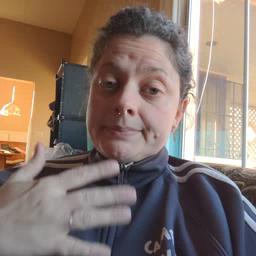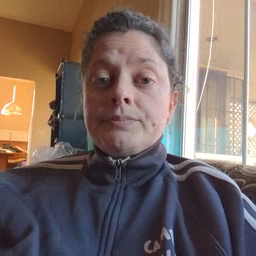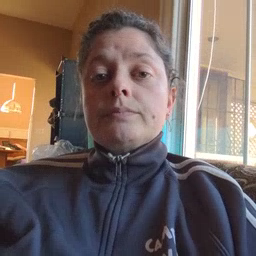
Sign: closet